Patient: sex M, age 79
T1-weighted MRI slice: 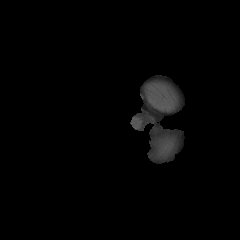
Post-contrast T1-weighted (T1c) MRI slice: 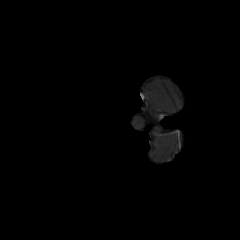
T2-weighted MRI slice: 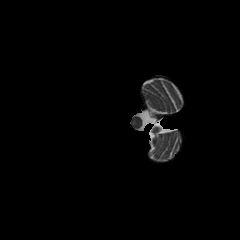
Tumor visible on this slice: no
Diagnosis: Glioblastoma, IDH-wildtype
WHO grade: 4